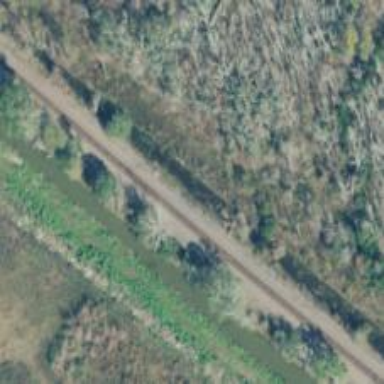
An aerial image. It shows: Railway track.